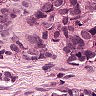
Metastatic tissue present: yes